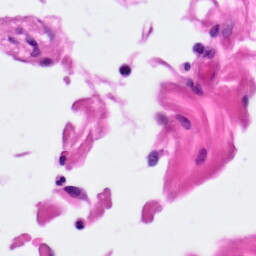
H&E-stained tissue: Pancreatic